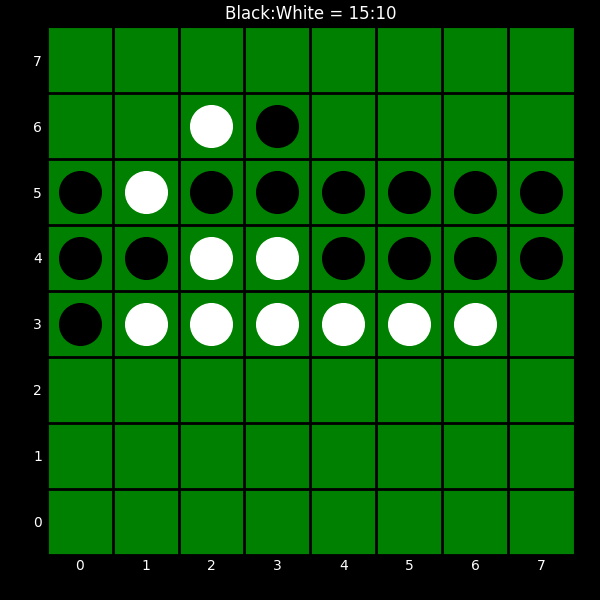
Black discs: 15
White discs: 10